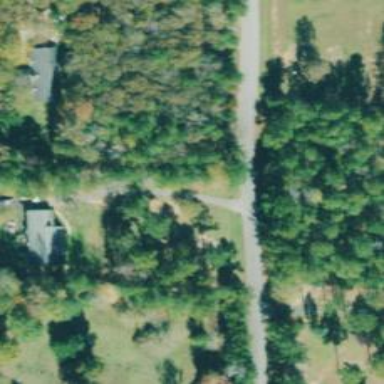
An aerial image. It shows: Driveway.